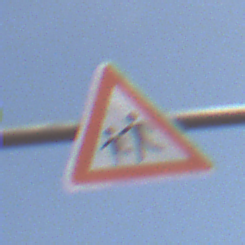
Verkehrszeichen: KinderRechts
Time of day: Midday
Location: Outdoor (Nature)
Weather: PartlyCloudy
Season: NotSpecified
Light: Natural